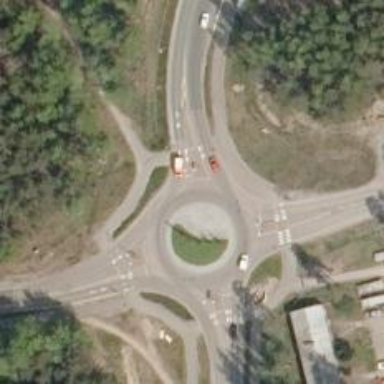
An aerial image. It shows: Asphalt road that is secondary route leading to roundabout.